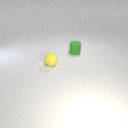
small green rubber cylinder behind small yellow rubber sphere